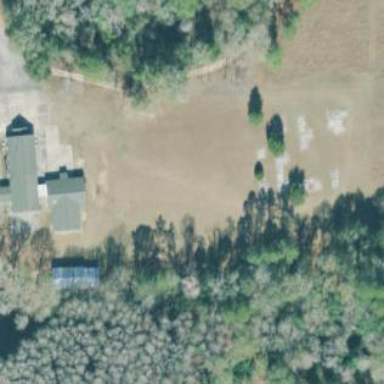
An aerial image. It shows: Grave yard.